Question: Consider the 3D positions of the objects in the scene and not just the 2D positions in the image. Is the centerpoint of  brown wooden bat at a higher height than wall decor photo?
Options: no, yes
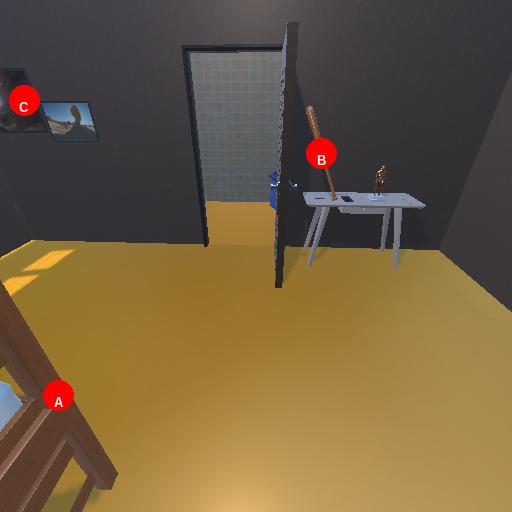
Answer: no